Interaction volume radius: 10 \u00c5
Interaction volume height: 15 \u00c5
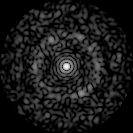
Disorder parameter: 0.8357